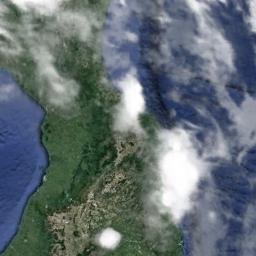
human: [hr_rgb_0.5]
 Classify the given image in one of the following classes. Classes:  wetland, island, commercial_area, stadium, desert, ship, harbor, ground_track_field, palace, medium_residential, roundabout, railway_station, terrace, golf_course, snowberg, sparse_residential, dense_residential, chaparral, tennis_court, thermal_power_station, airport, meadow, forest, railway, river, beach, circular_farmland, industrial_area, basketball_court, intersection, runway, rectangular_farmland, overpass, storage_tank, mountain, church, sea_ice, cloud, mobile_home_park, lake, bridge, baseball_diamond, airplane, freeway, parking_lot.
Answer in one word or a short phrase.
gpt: cloud